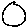
Label: circle